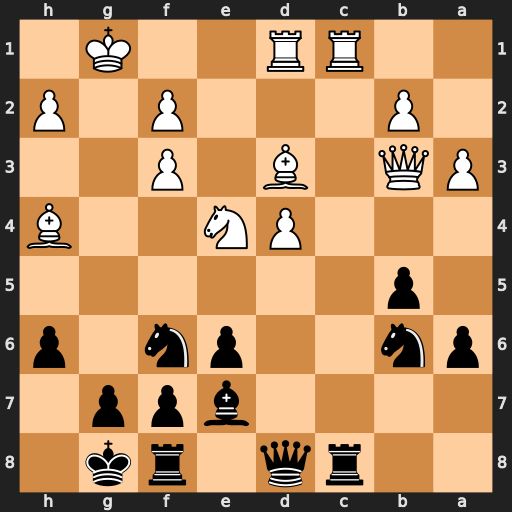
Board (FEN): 2rq1rk1/4bpp1/pn2pn1p/1p6/3PN2B/PQ1B1P2/1P3P1P/2RR2K1
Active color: b
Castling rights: -
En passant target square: -
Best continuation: Rxc1 Rxc1 Nxe4